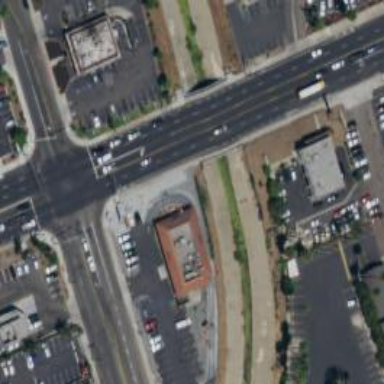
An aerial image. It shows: Secondary road with separate asphalt sidewalks.